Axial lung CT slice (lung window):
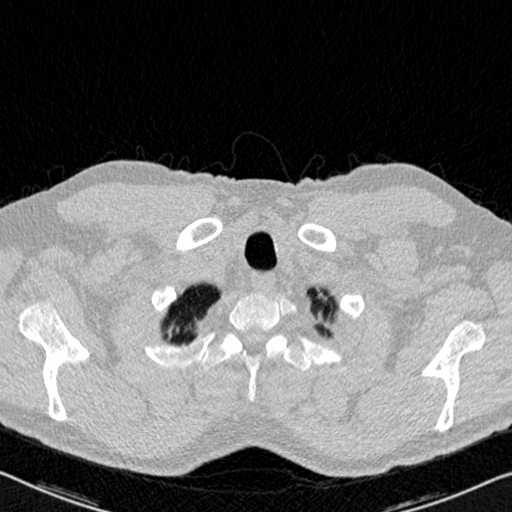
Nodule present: no